Aerial crown-view tile of a tropical tree (Barro Colorado Island, Panama), acquired 20250124:
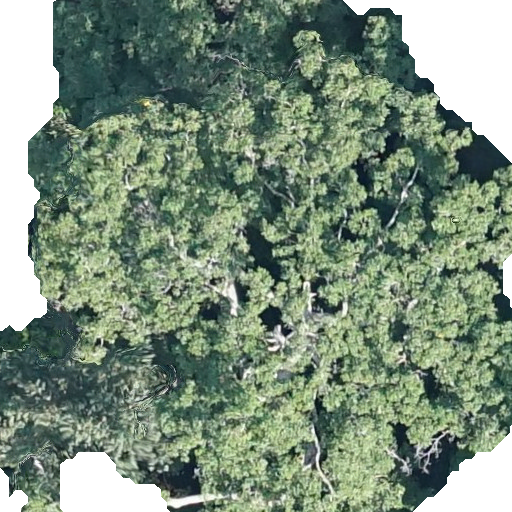
Species: Ficus insipida
GBIF accepted scientific name: Ficus insipida
Crown area: 374.952 m²